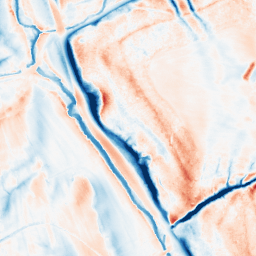
Category: classical
Decomposition family: gaussian_anisotropic
Decomposition parameters: sigma_x: 10
sigma_y: 2
Upsampling method: edge_directed
Upsampling parameters: scale: 2
Upsampling scale: 2